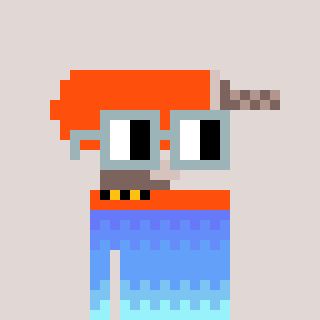
a pixel art character with square dark gray glasses, a drill-shaped head and a orange-colored body on a warm background